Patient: sex F, age 39
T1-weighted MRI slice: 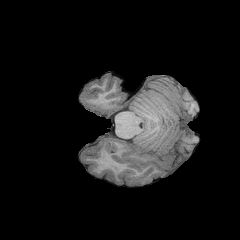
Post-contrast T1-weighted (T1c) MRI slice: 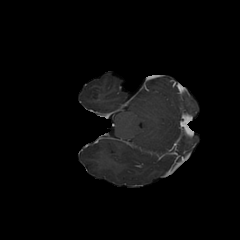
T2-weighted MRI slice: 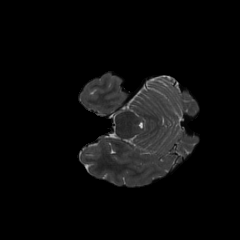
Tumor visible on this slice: no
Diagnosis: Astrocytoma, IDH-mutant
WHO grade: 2